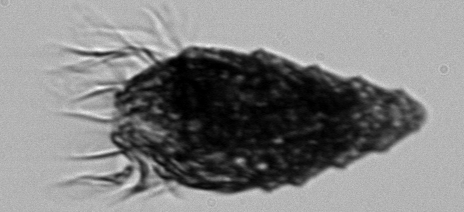
Label: Laboea_strobila